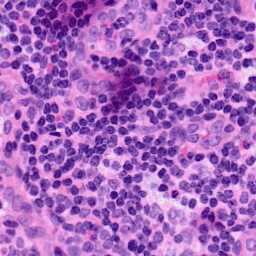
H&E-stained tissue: LymphNode